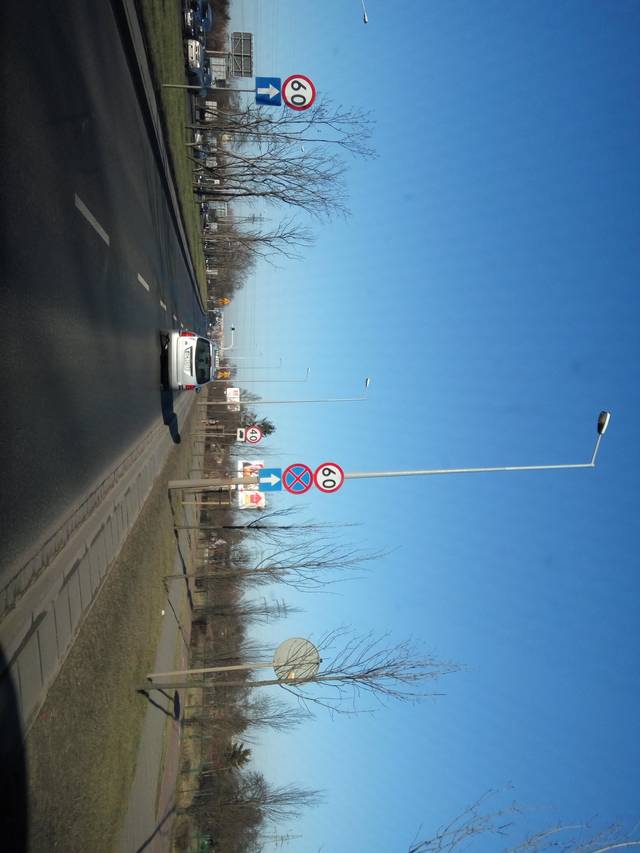
Region: Germany
Coordinates: 51.1, 16.974